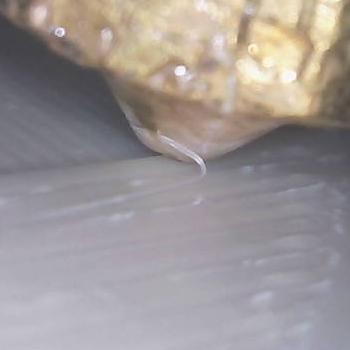
Flow rate: 84%